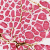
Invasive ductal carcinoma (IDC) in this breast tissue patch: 0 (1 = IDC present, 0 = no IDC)